Question: I am currently having a problem with database connections after a Capistrano deploy. On the database server it seems like unicorn does not sever the previous connections and it just keeps adding on top of the old ones. I am doing a preload true, and I also have octopus gem installed as well if that matters. I am not too sure who is to blame for this. I have pasted my unicorn config for the part that matters. Any help is appreciated!
'''
before_fork do |server, worker|
if defined?(ActiveRecord::Base)
ActiveRecord::Base.connection.disconnect!
end
old_pid = "/tmp/unicorn.my_app_name.pid.oldbin"
if File.exists?(old_pid) && server.pid != old_pid
begin
Process.kill("QUIT", File.read(old_pid).to_i)
rescue Errno::ENOENT, Errno::ESRCH
end
end
end
after_fork do |server, worker|
ActiveRecord::Base.connection_proxy.instance_variable_get(:@shards).each {|k,v| v.clear_reloadable_connections! }
if defined?(ActiveRecord::Base)
ActiveRecord::Base.establish_connection
end
if Process.ppid > 1 # Not the daemon
child_pid = server.config[:pid].sub(".pid", ".#{worker.nr}.pid")
File.open(child_pid, "wb") {|f| f << Process.pid }
end
end
'''
 "ps aux"
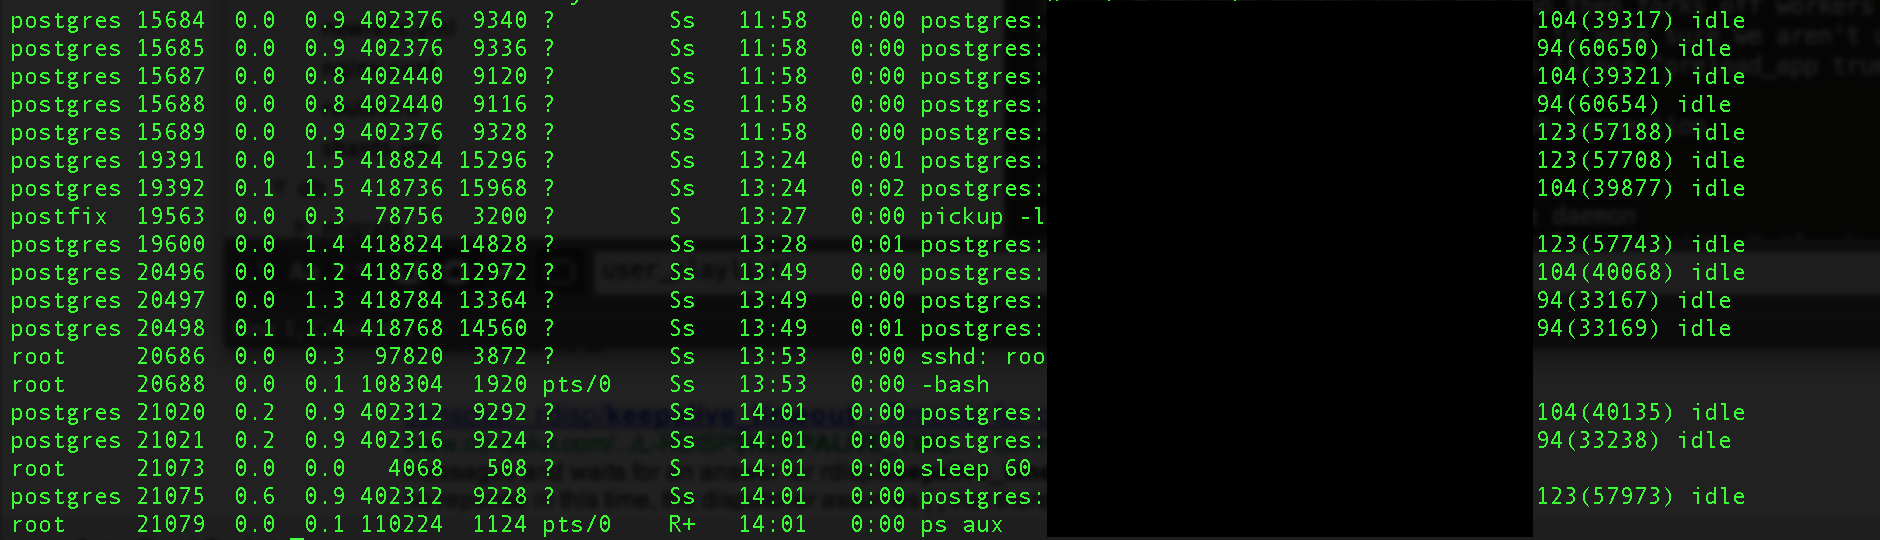
Answer: Your "New Theory" is correct. 2 workers with 5 connections will result in 10 total.
Answer is here - <URL>